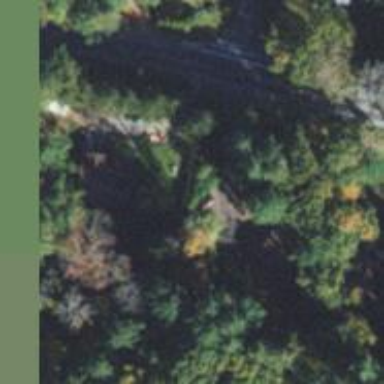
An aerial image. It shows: Driveway leading to service road.